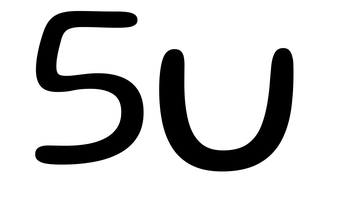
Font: Gluten_Light